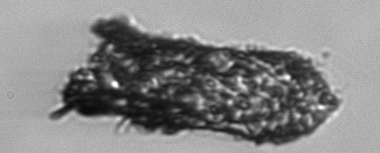
Label: Tintinnopsis